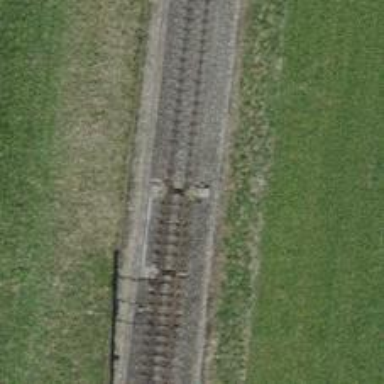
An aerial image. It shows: Narrow-gauge railway with single track. The railway is electrified with contact line and is marked as W1_O block.